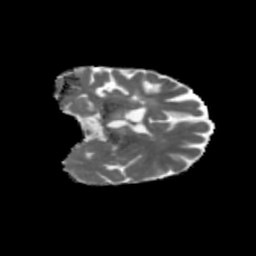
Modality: MD
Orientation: coronal
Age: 50
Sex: female
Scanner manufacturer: siemens
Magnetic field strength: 3 T
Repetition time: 5.47 s
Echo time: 0.0854 s